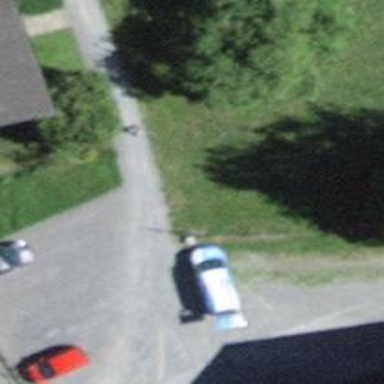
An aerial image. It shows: Footway with fine gravel surface.